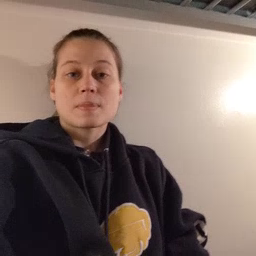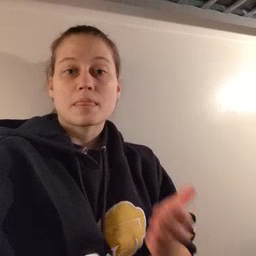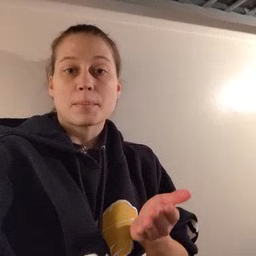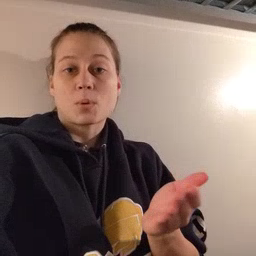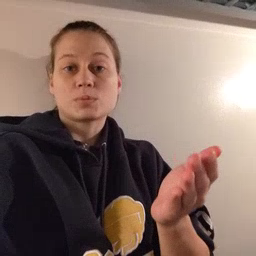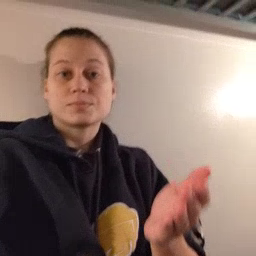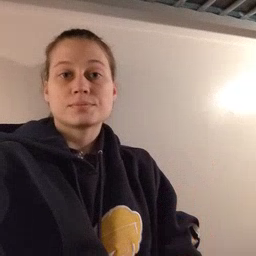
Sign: boat